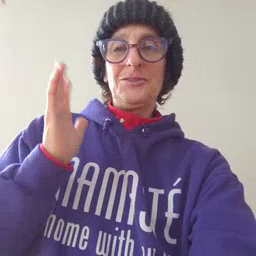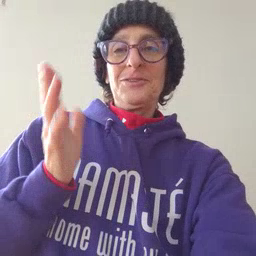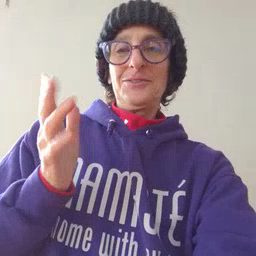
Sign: talk